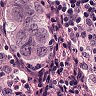
Metastatic tissue present: yes